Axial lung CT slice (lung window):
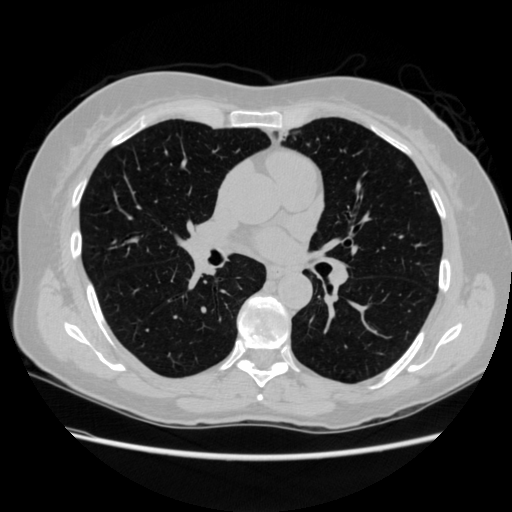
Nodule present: no